Modality: CBCT
Slice 51 of 101
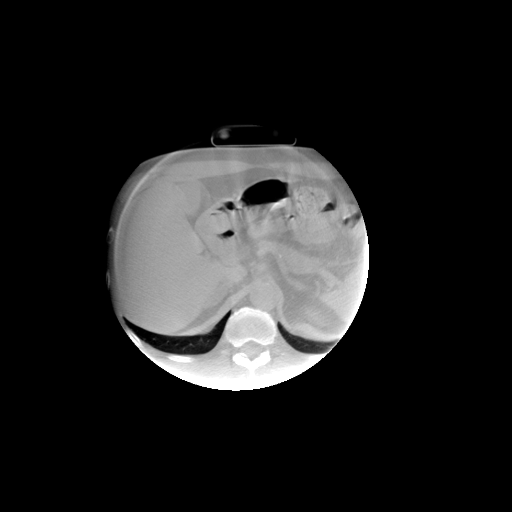